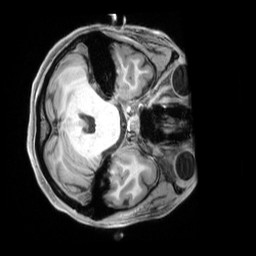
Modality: T1w
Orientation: axial
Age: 24
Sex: female
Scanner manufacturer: siemens
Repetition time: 2.3 s
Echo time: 0.00229 s